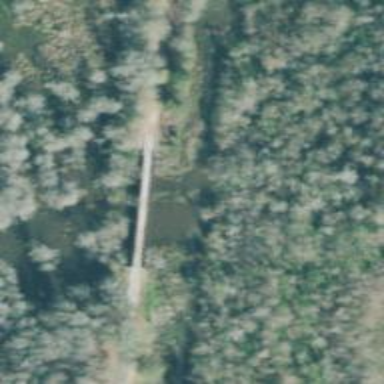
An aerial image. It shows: Asphalt cycleway bridge over abandoned railway.